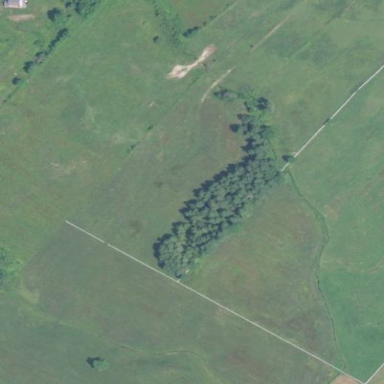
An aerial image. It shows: Pasture area used as meadow.